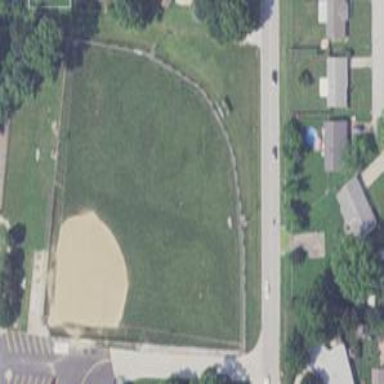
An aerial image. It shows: Baseball pitch for leisure and sports activities.